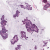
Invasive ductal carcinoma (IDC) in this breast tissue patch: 1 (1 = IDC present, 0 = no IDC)